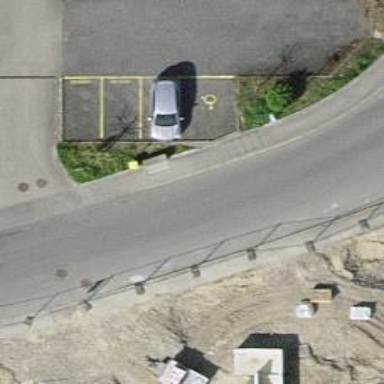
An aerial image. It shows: Post box is visible.